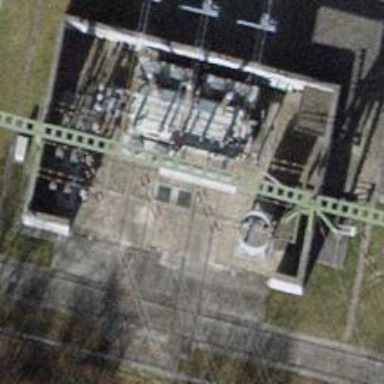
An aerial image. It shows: Insulator used in power systems.